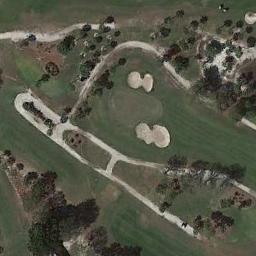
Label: golf_course